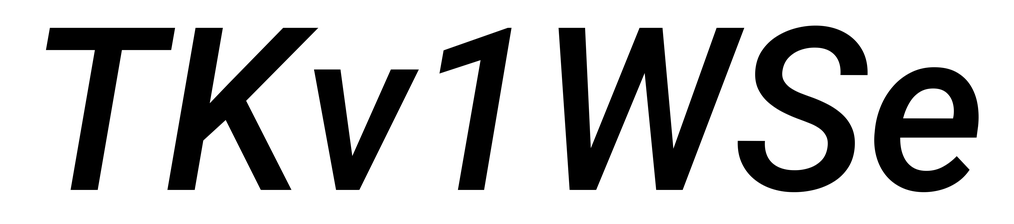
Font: Roboto-Italic_Medium_Italic